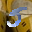
Label: 5